Question:
I want it to be on the list in post 2
main-post disappears while post titles loop!
I couldn't figure out why and how.
can you help me.............................
......
'''
<?php
/* ********************************* */
// GETTING POST ID
/* ********************************* */
$icinde_id = NULL;
if (!empty($_GET['icinde_id'])) {
$icinde_id = intval($_GET['icinde_id']); // Making sure that we received an integer ID
} else {
echo "A post ID must be provided!";
die;
}
/* ********************************* */
// FETCHING THE POST
/* ********************************* */
$main_post = mysqli_query(
$db_connection,
"SELECT * FROM icindekiler WHERE icinde_id=$icinde_id"
);
$main_post_data = NULL; // Will become the associative array
if (mysqli_num_rows($main_post) === 1) {
$main_post_data = mysqli_fetch_assoc($main_post);
} else {
echo "Post not found";
die;
}
/* ********************************* */
// FETCHING RELATED POSTS
/* ********************************* */
$icinde_kitap_id = $main_post_data['icinde_kitap_id'];
$related_posts_query = "
SELECT
*
FROM
icindekiler
WHERE
icinde_kitap_id = $icinde_kitap_id
AND
icinde_id != $icinde_id
";
$related_posts = mysqli_query(
$db_connection,
$related_posts_query
);
$related_posts_data = [];
if (mysqli_num_rows($related_posts) > 0) {
$related_posts_data = mysqli_fetch_all($related_posts, MYSQLI_ASSOC);
}
/* ********************************* */
// THE END
/* ********************************* */
//print_r($main_post_data);
//echo "<pre>";
//print_r($related_posts_data);
?>
'''
This is how the for loop works...
'''
<?php foreach ($related_posts as $row) {?>
<?php echo $row["icinde_baslik"] ;?>
<?php } ?>
'''
But I couldn't get the main-post title to be in the list.
What should be done to achieve this?
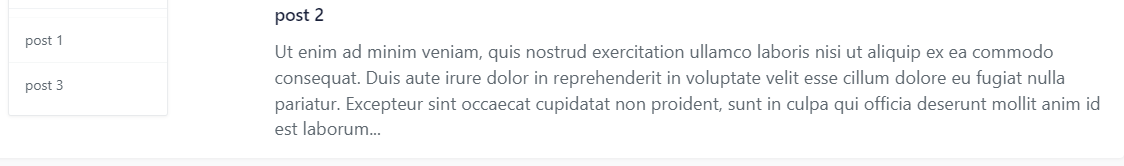
Answer: You are explicitly excluding the main post from the '$related_posts' data - as per the 'AND icinde_id != $icinde_id' in the WHERE clause of your second query.
Unless you really to keep the "related posts" data separate for some other purpose in another part of your script, you could get it to just output the main post in the same dataset.
I can't see your database obviously, but I think
'''
SELECT * FROM
icindekiler
WHERE
icinde_kitap_id = $icinde_kitap_id
OR icinde_id = $icinde_id
'''
would work for that
** Obviously please adjust the above to prevent SQL injection and related problems by parameterising the input variables.